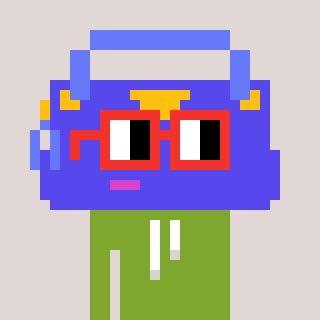
a pixel art character with square red glasses, a bag-shaped head and a slimegreen-colored body on a warm background